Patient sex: F
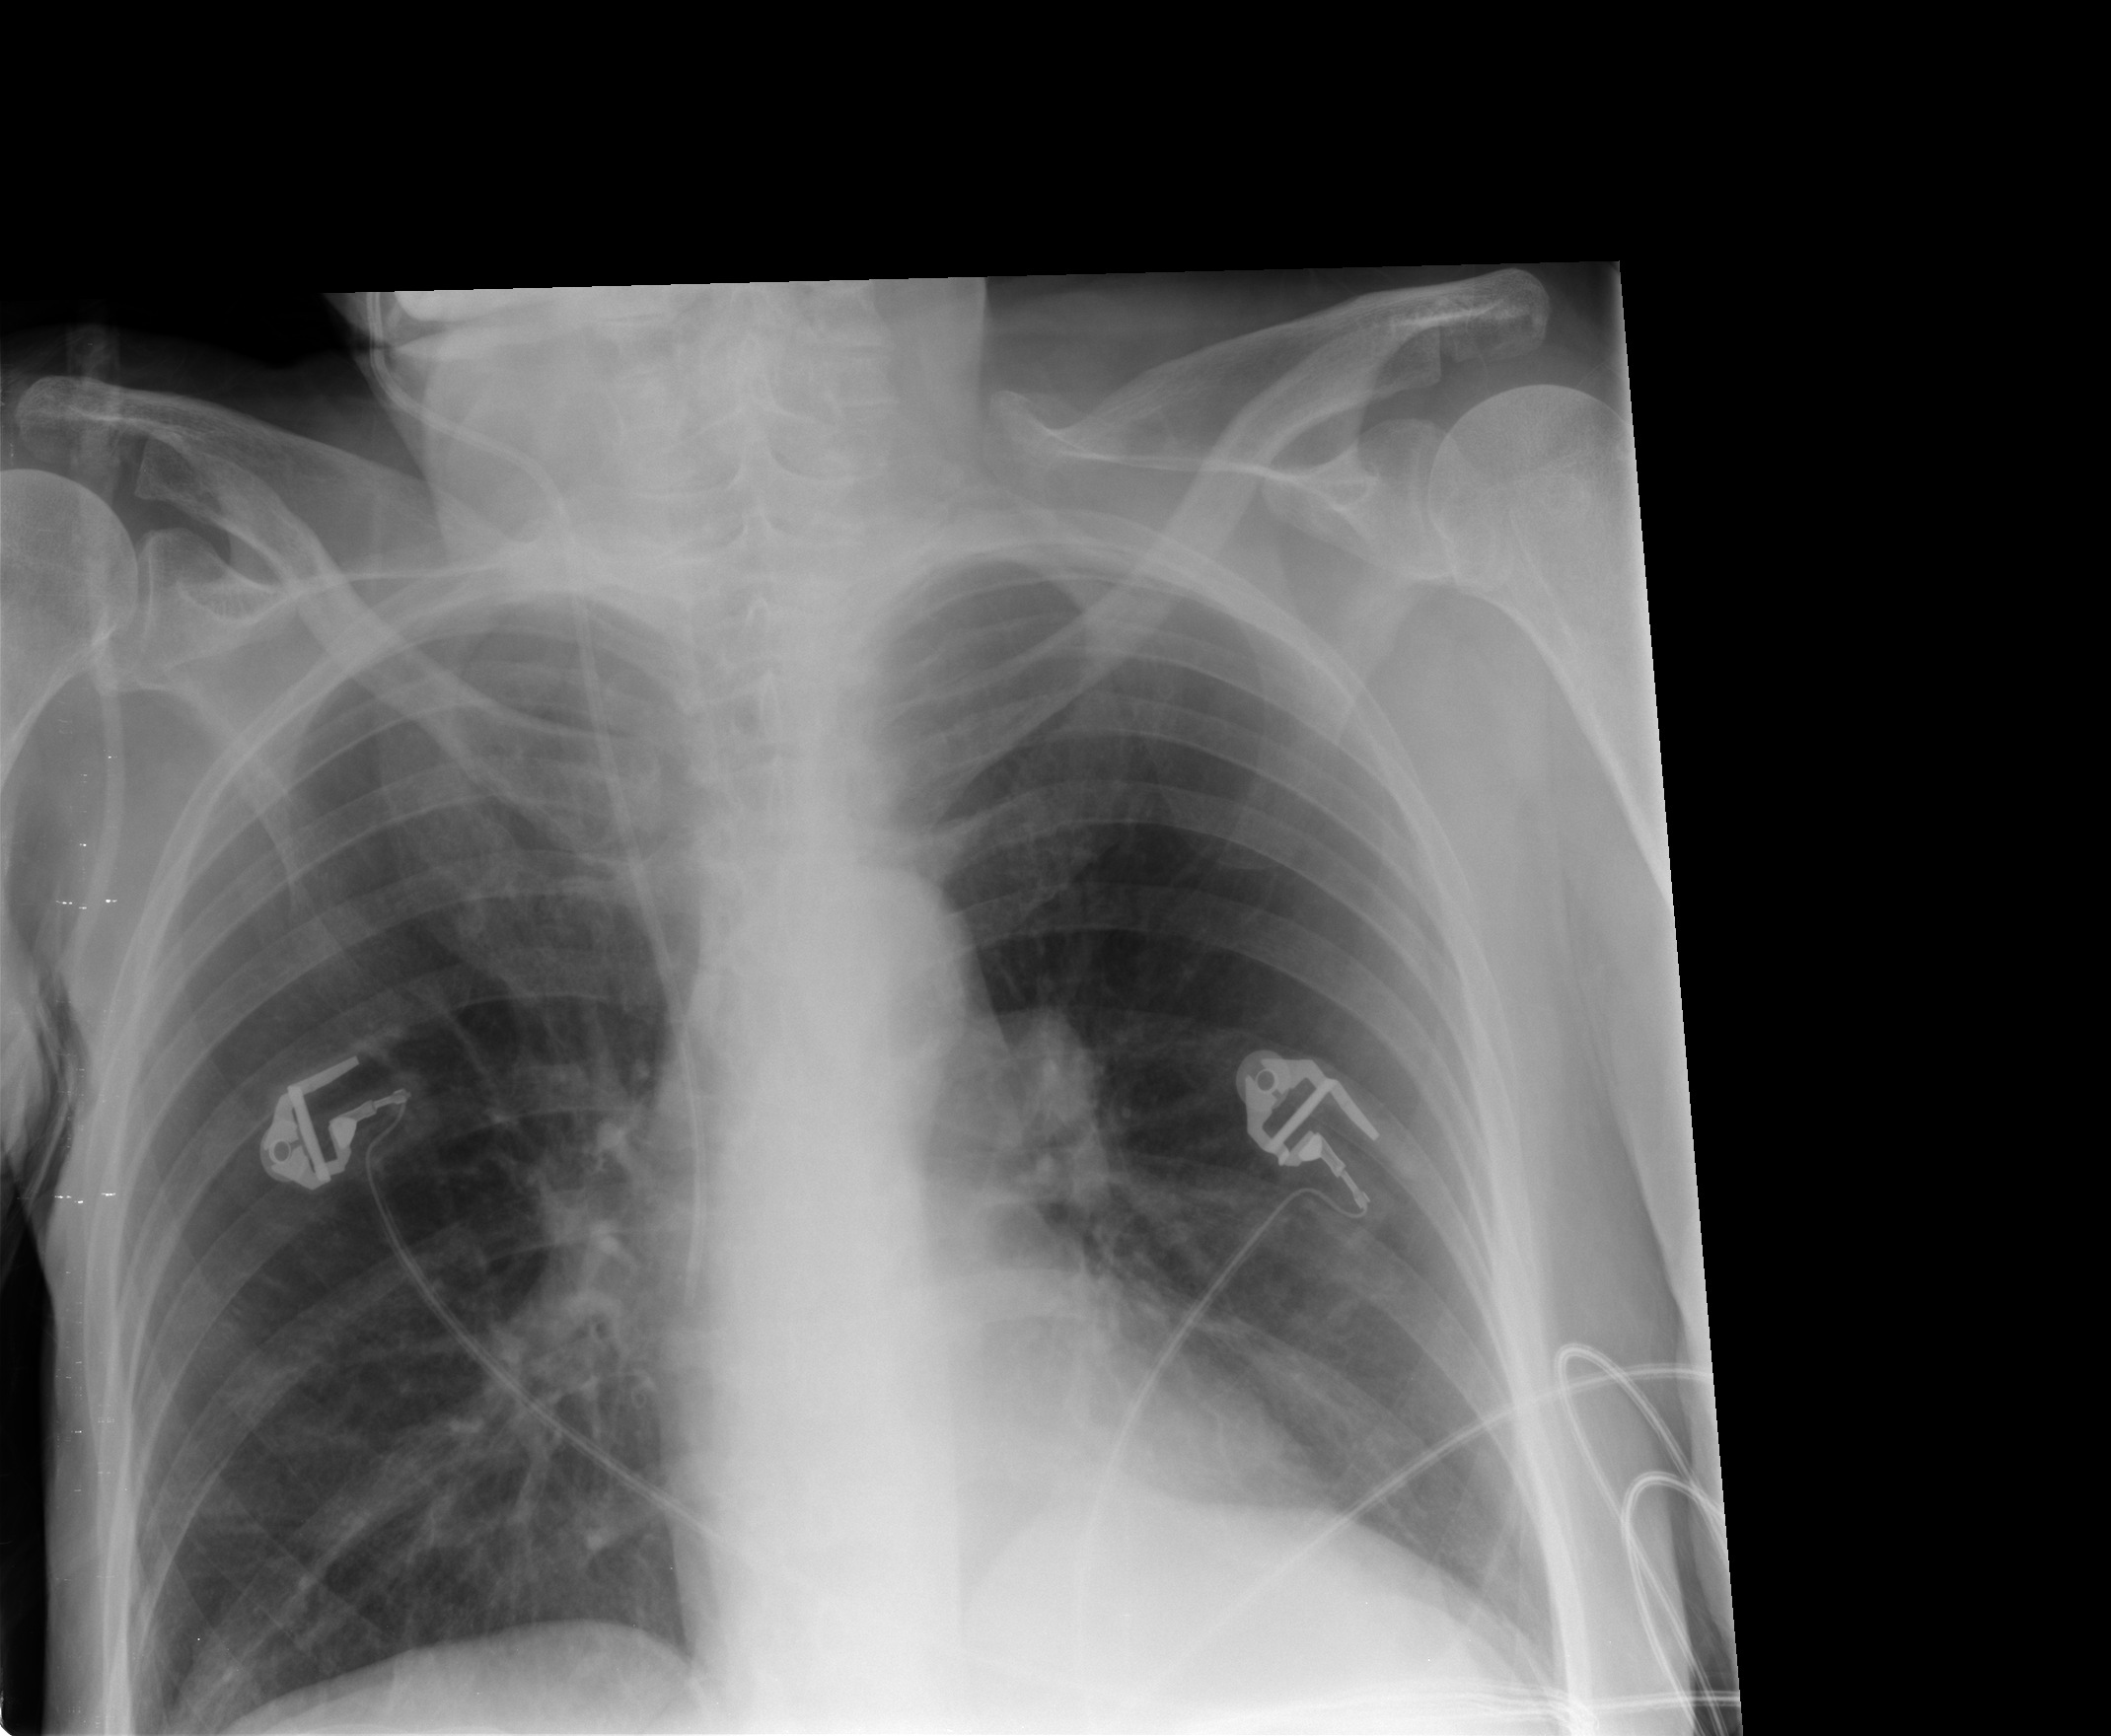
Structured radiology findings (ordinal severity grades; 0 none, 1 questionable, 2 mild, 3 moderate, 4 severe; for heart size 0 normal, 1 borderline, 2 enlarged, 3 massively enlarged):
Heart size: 0
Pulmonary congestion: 0
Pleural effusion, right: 0
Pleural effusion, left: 2
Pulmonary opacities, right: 0
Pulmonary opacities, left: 0
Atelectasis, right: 0
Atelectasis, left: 1